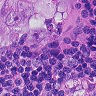
Metastatic tissue present: yes